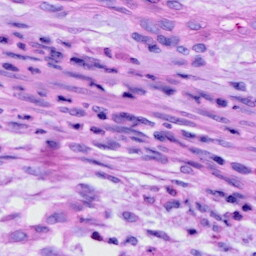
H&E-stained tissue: Cervix